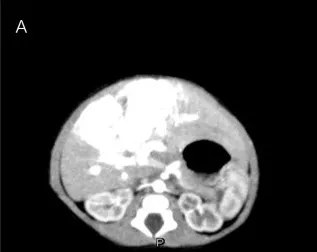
Enhanced CT scan of the liver in case 1. (A,B) CT images of the infant at 8 days old reveal a large arteriovenous fistula in the right hepatic lobe. The black arrow indicates the dilated hepatic vein.
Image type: radiology (ct)